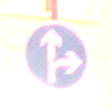
Verkehrszeichen: VorgeschriebeneFahrtrichtungGeradeausOderRechts
Umgebung: Outdoor, Urban
Tageszeit: Night
Wetter: Overcast
Licht: Artificial
Jahreszeit: Winter
Kontrast: MediumContrast